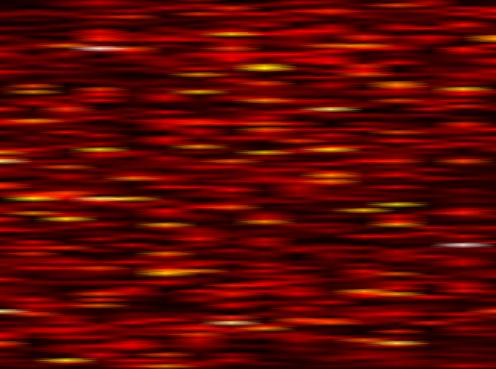
Label: FOFDM